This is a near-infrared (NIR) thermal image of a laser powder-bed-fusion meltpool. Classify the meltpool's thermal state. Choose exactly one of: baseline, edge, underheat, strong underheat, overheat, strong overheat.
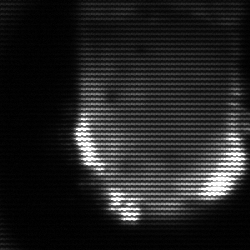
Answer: baseline